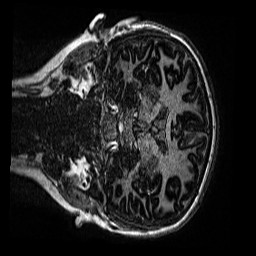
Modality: MP2RAGE
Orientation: coronal
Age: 14
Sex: female
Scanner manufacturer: siemens
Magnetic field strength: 3 T
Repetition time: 4 s
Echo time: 0.00299 s